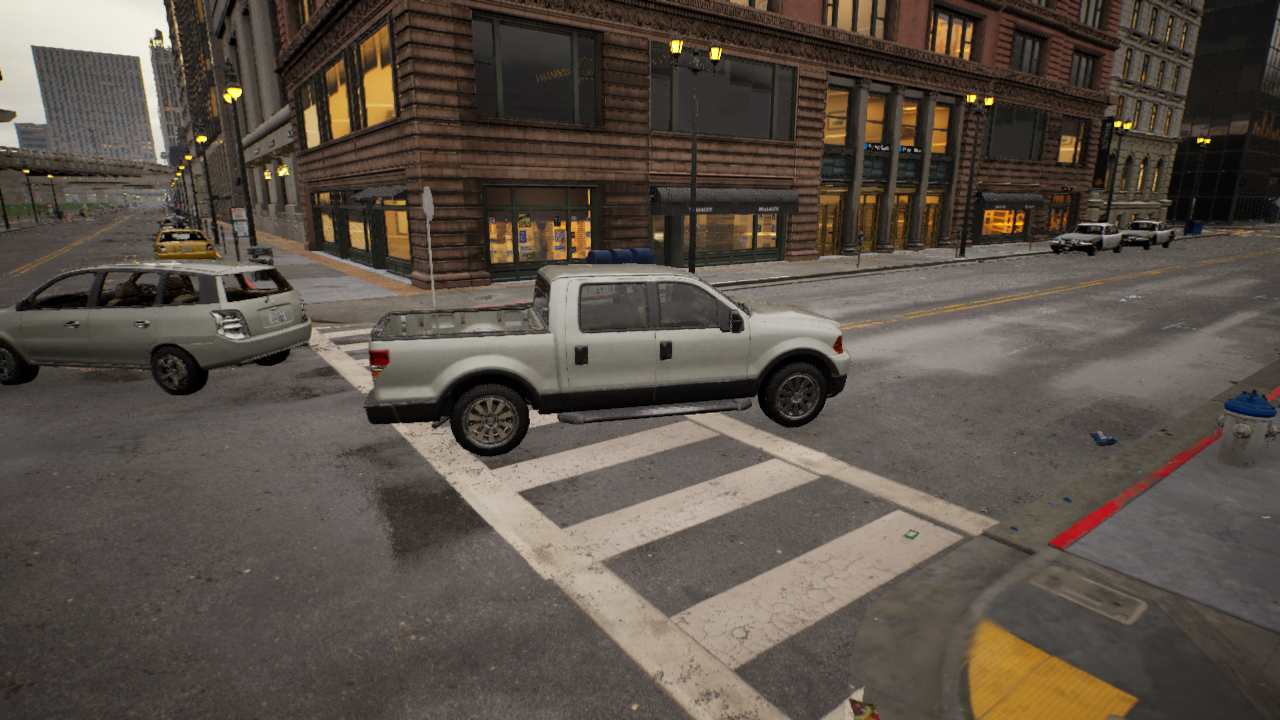
Venue: intersection
Lighting: golden hour
Vehicle rig: pickup